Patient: sex F, age 62
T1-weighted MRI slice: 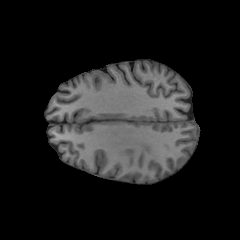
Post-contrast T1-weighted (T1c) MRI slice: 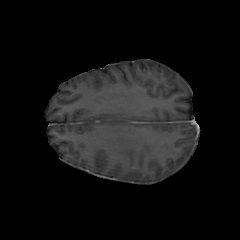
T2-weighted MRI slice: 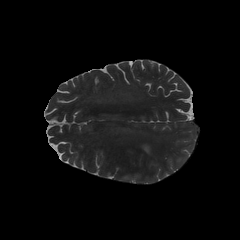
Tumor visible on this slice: yes
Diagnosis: Glioblastoma, IDH-wildtype
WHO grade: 4